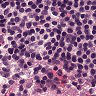
Metastatic tissue present: no